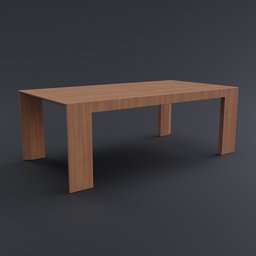
Label: furniture